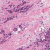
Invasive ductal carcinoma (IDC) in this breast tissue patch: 1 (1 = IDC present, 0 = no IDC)